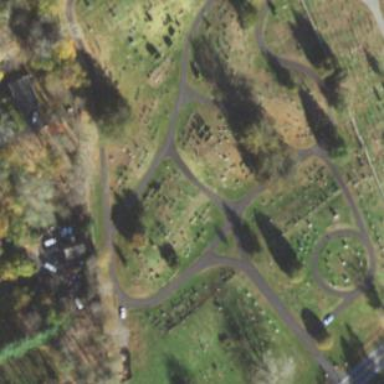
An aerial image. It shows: Cemetery.